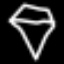
Label: diamond